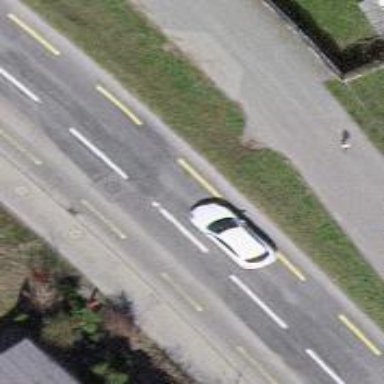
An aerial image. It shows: Tertiary road with cycle lanes on both sides.